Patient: sex M, age 25
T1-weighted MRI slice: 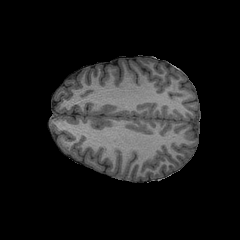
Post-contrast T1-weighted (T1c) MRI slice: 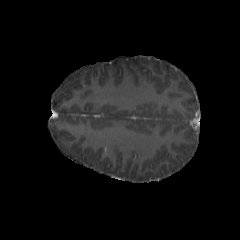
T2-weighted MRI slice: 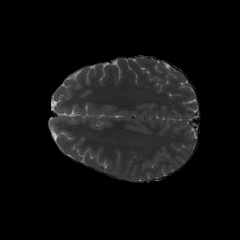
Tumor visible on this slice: no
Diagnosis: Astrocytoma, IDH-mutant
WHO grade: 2